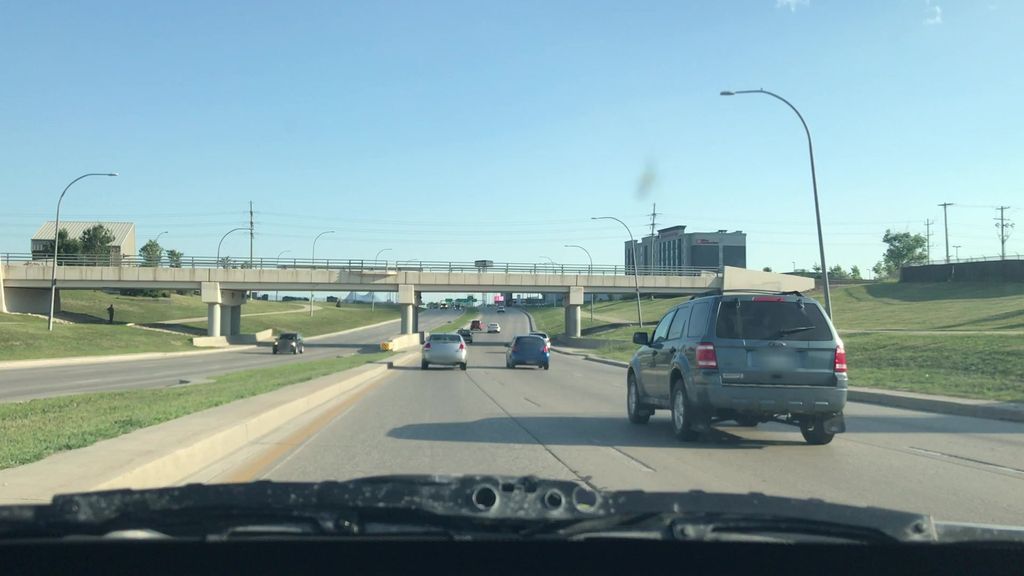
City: winnipeg